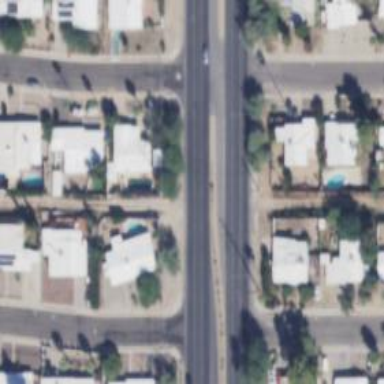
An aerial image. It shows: Alleyway designated as service road.